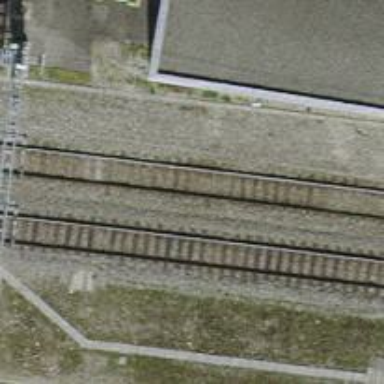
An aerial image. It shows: Single-track electrified railway with contact line.